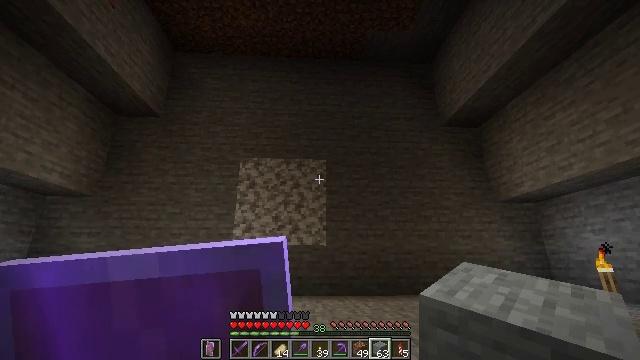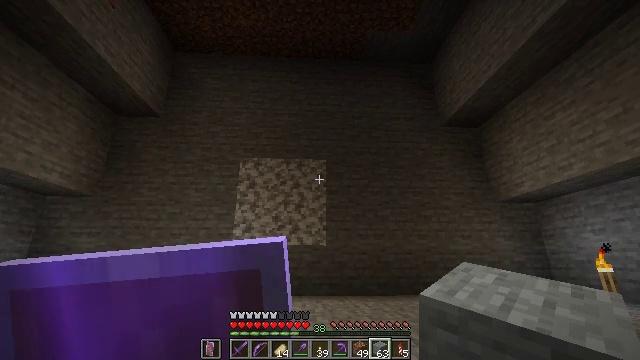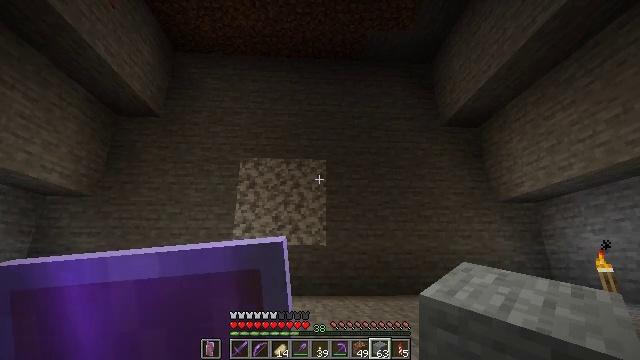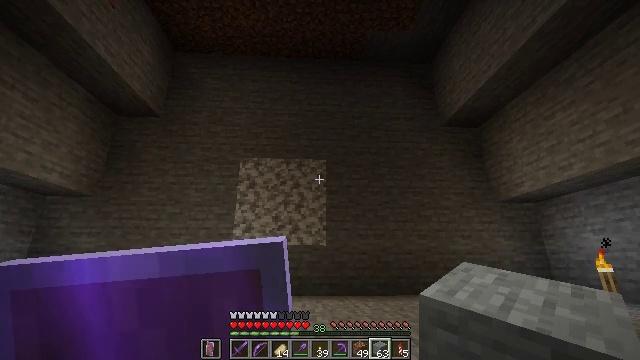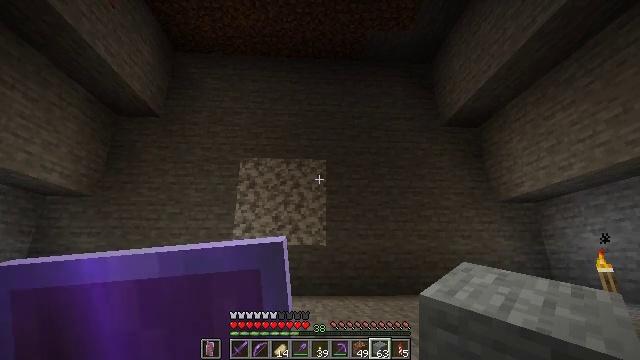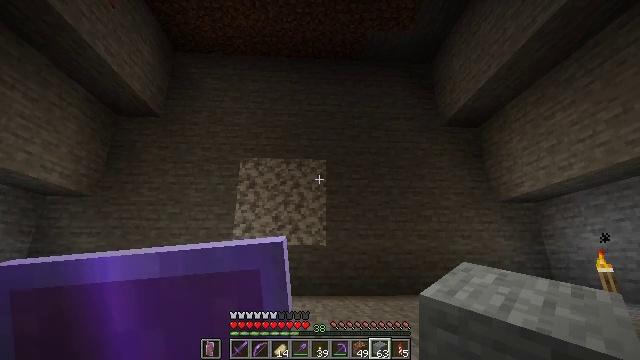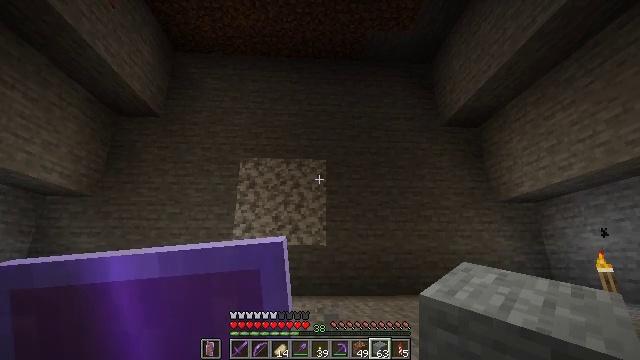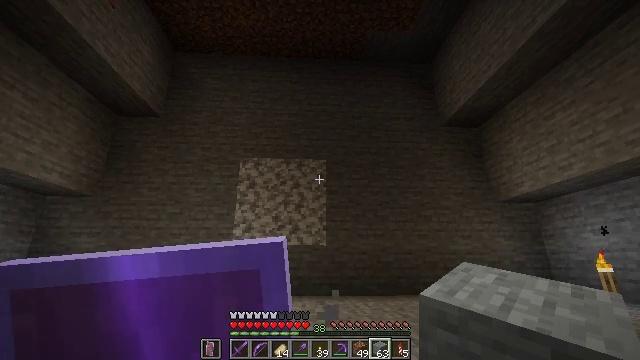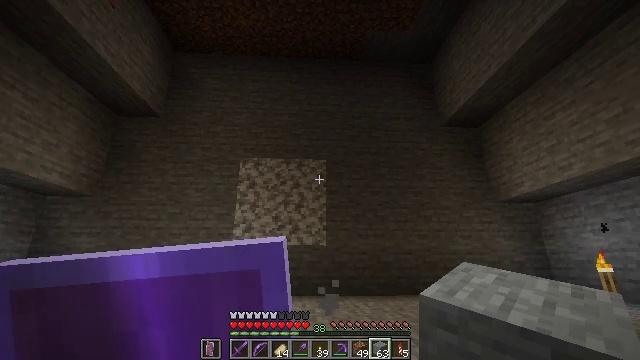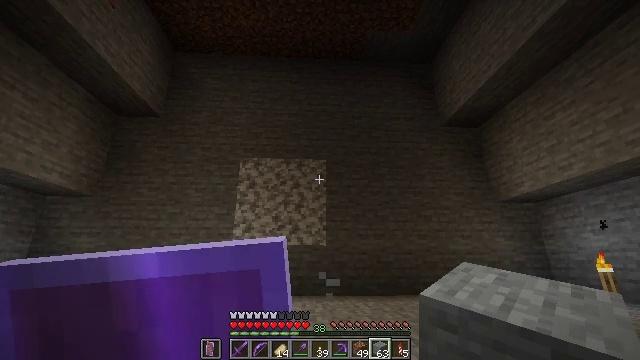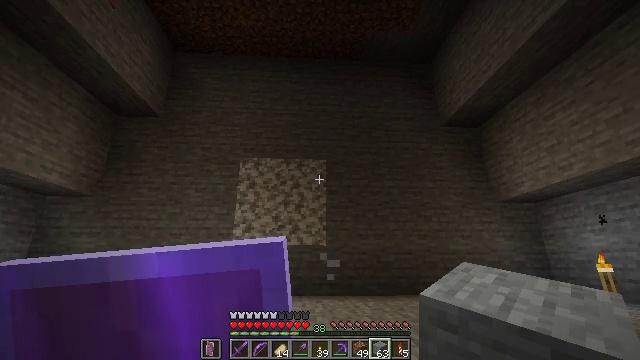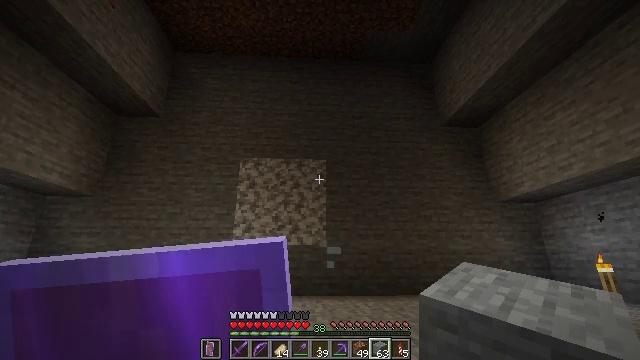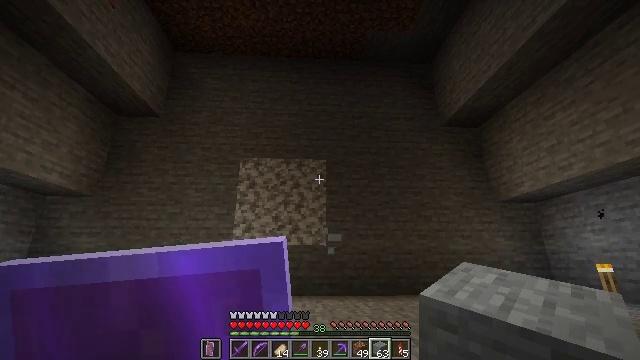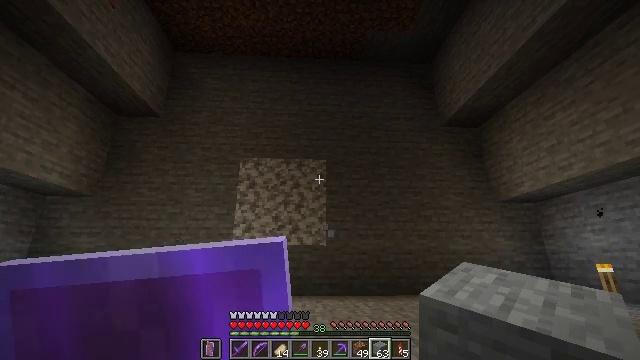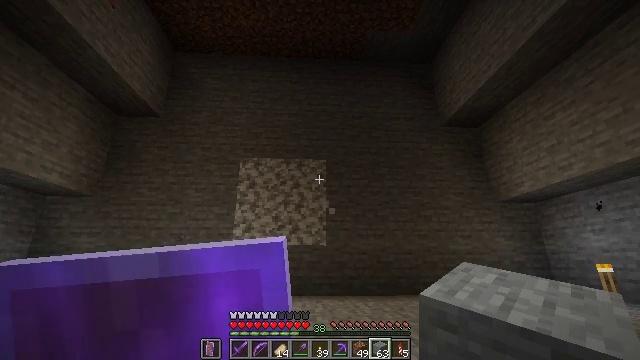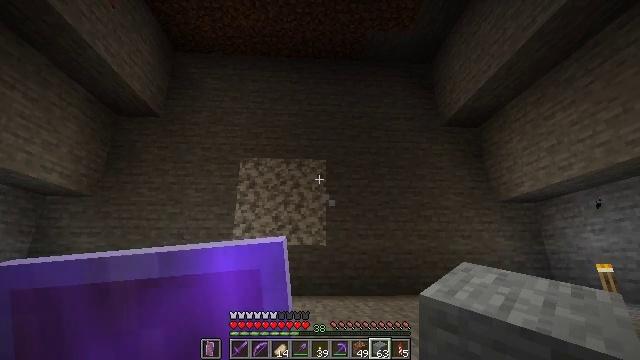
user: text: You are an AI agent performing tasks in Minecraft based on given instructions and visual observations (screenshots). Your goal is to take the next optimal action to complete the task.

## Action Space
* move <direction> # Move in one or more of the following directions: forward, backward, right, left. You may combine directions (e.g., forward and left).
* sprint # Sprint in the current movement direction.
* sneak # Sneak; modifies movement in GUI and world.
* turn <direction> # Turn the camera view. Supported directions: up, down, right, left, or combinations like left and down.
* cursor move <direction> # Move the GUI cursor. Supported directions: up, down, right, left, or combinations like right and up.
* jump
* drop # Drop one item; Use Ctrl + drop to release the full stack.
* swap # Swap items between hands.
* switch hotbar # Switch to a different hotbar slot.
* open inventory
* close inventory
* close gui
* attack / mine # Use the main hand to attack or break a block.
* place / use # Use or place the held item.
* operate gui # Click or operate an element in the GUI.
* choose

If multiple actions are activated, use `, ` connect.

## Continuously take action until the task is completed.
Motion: motion action
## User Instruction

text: Dig up the stone with a tool.
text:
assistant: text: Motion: no_op
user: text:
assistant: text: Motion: no_op
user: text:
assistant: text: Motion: no_op
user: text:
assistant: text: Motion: no_op
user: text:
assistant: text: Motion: no_op
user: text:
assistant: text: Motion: no_op
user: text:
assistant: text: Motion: no_op
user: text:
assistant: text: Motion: no_op
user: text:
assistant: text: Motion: no_op
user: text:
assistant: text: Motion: no_op
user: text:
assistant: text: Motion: no_op
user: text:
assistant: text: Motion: no_op
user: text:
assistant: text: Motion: no_op
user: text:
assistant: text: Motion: no_op
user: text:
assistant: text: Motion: no_op
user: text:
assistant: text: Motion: no_op
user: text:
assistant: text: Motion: no_op
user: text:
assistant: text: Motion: no_op
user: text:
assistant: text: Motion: no_op
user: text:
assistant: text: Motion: no_op
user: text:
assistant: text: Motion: no_op
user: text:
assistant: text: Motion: no_op
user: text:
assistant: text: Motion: no_op
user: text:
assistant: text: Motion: no_op
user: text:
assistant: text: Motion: no_op
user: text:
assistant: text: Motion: no_op
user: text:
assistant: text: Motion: no_op
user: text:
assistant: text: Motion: no_op
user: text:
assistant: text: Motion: no_op
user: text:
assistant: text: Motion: no_op